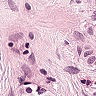
Metastatic tissue present: yes